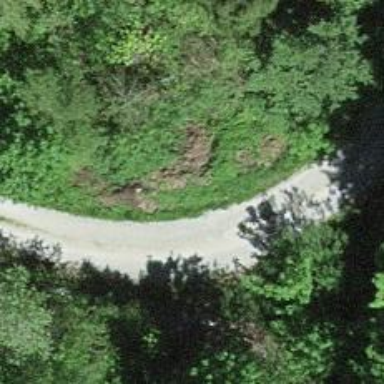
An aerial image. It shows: Track road on bridge with grade 1 track type.